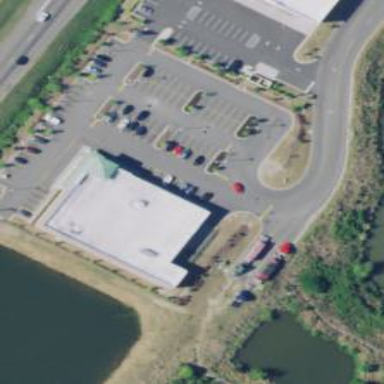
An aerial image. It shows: Supermarket building.